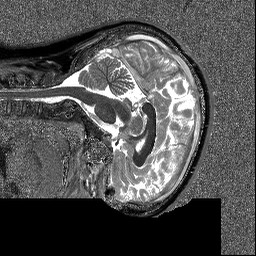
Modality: T1map
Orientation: sagittal
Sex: female